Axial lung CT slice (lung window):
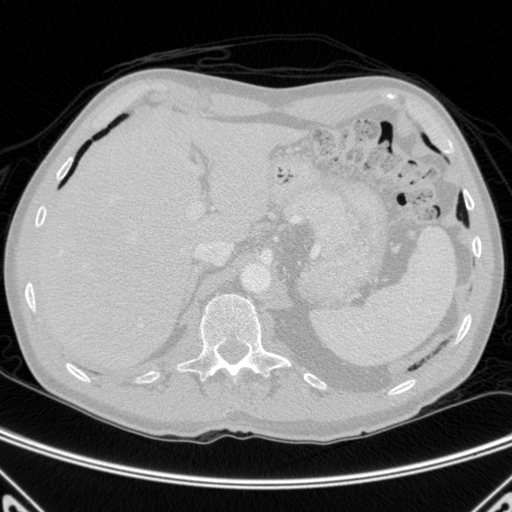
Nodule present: no